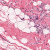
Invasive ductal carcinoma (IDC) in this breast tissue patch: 0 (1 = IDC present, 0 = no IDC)